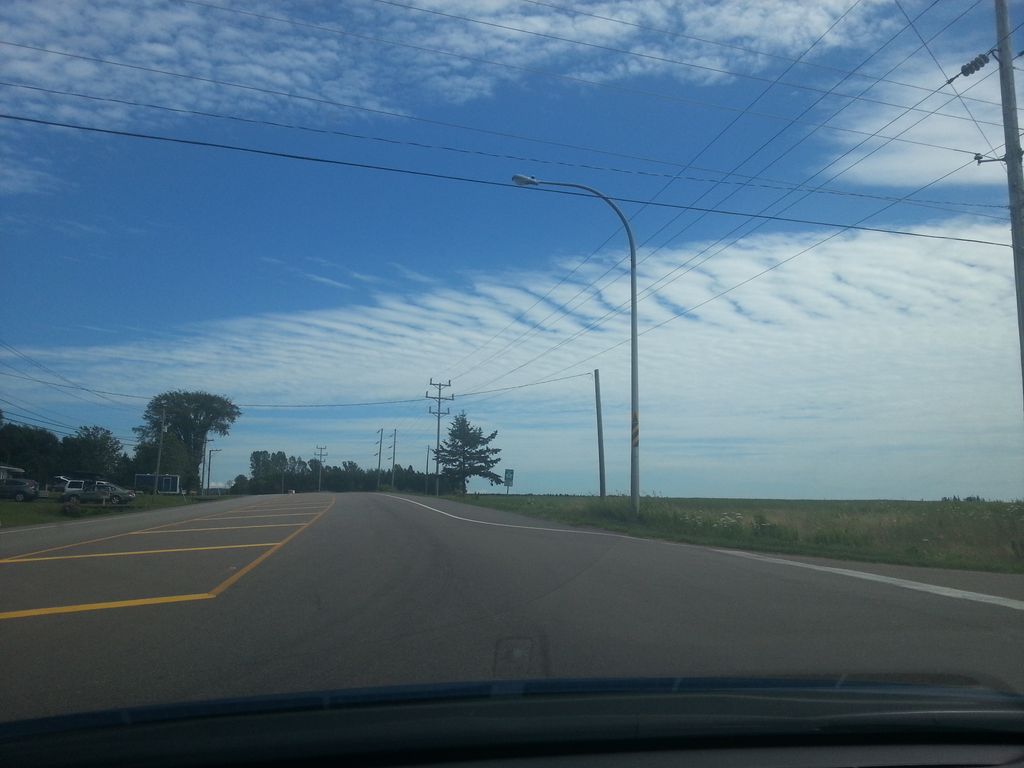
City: charlottetown